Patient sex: F
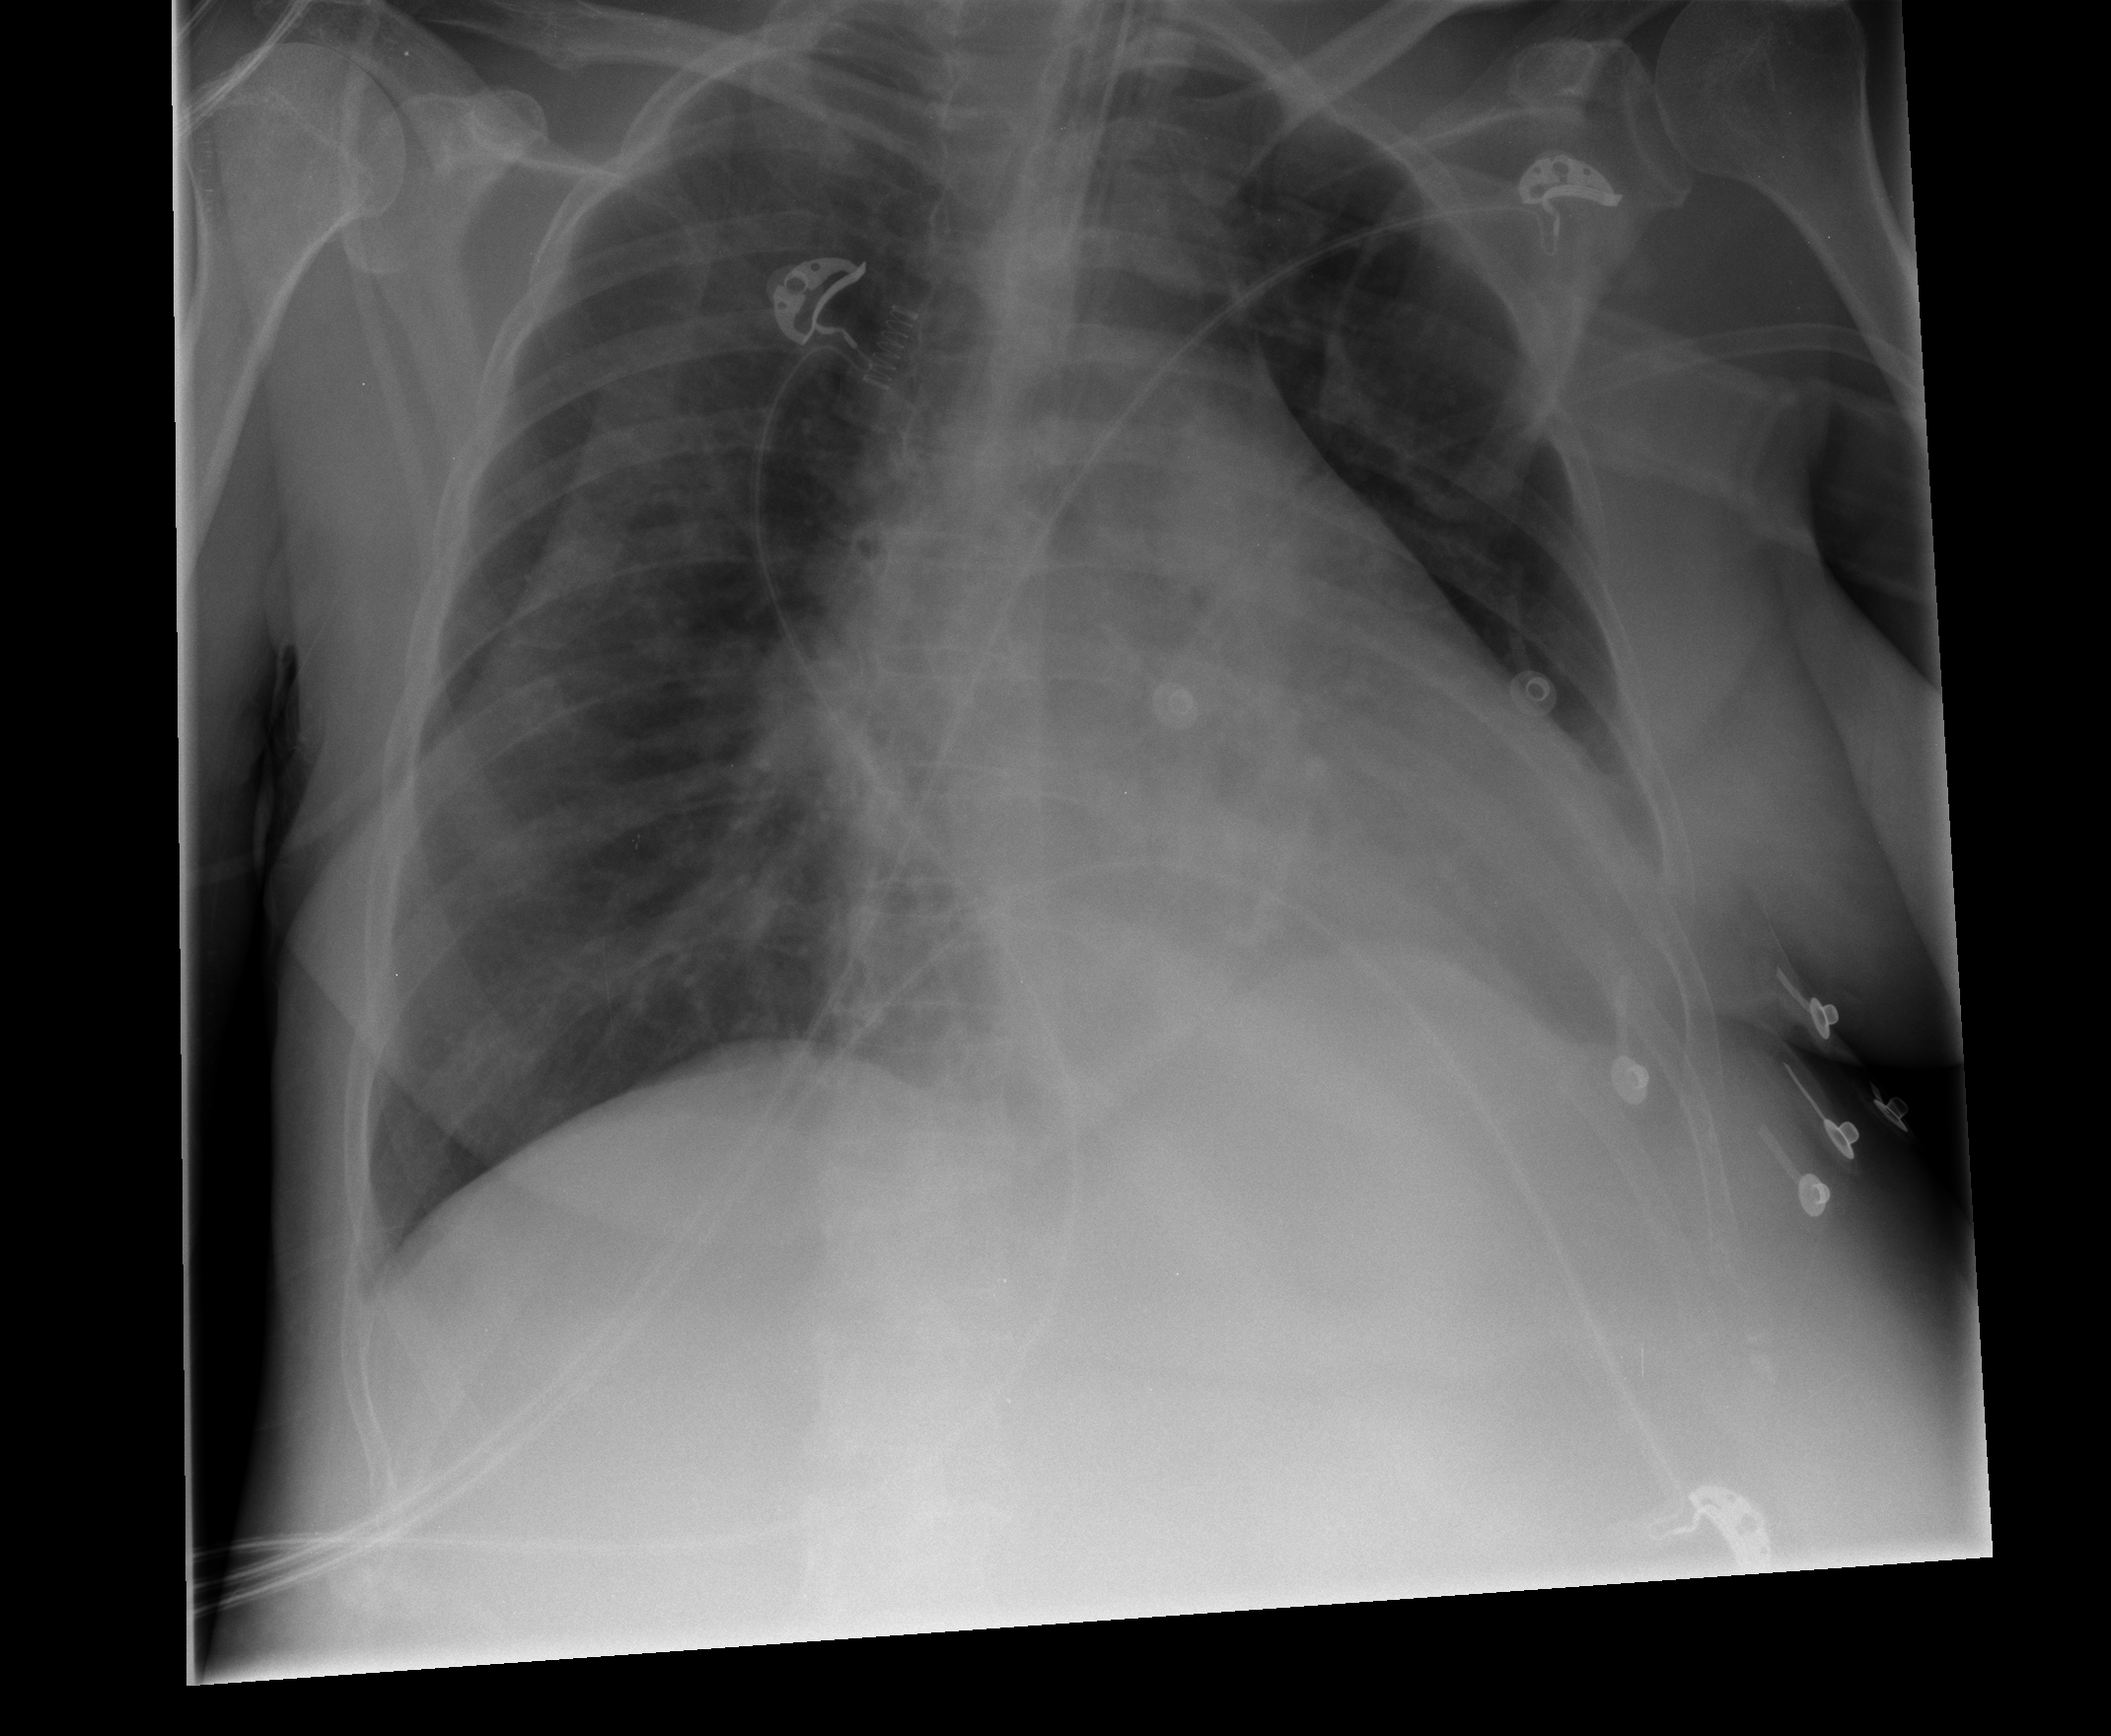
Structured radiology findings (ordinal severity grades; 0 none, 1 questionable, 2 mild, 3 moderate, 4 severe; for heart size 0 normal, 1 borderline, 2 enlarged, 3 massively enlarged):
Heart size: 2
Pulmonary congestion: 2
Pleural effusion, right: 0
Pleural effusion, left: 2
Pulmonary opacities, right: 1
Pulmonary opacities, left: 0
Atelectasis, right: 0
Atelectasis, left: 2